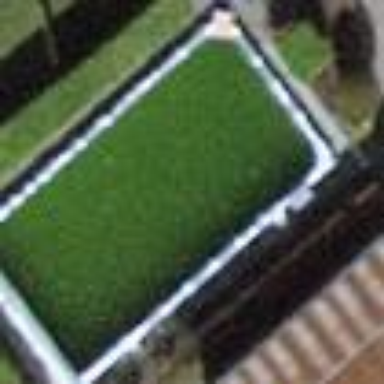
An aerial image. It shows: Swimming pool located in leisure land.